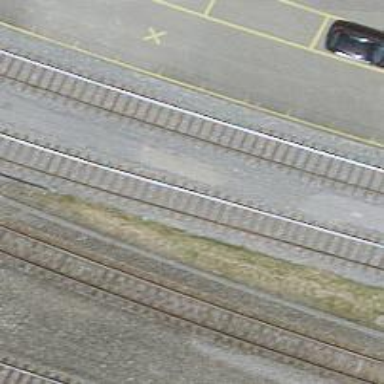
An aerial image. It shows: Rail yard with electrified contact lines for the railway.